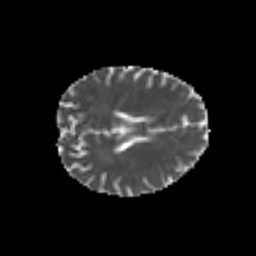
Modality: MD
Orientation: axial
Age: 25
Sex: male
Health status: healthy